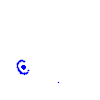
Particle: pion